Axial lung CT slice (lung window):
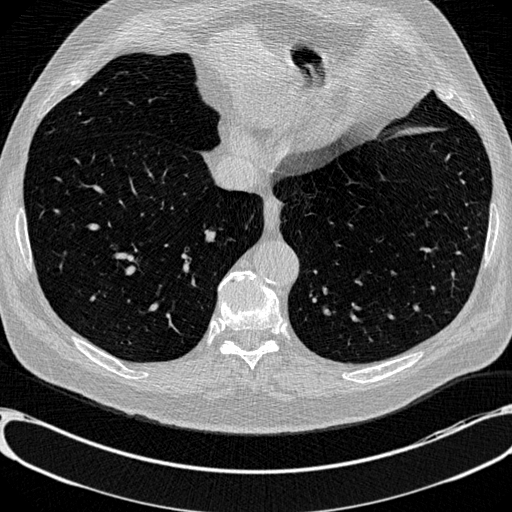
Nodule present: no